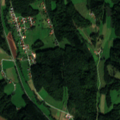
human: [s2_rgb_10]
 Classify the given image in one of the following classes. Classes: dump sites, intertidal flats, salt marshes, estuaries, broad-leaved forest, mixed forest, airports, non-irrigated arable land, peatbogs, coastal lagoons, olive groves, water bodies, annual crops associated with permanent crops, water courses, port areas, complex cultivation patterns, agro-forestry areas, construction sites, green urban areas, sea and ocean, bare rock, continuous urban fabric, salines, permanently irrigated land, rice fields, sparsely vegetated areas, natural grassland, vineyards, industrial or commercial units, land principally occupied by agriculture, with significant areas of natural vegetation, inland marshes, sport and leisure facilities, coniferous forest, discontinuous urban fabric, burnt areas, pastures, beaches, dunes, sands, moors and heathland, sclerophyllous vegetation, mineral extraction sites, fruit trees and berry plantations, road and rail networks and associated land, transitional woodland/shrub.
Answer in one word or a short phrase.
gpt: pastures, complex cultivation patterns, broad-leaved forest, mixed forest